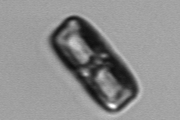
Label: Ephemera